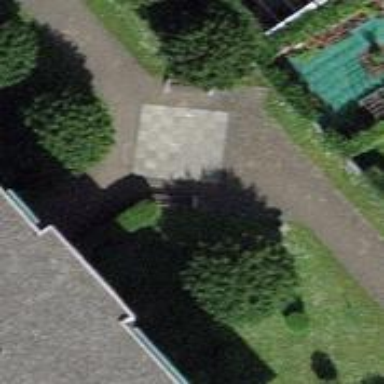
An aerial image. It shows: Bench.